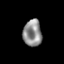
Tissue: skin
Cell type: Epithelial cells
Senescence score: 0.2715
Nuclear area (px): 481
Mean DAPI intensity: 143.775